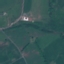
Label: Pasture